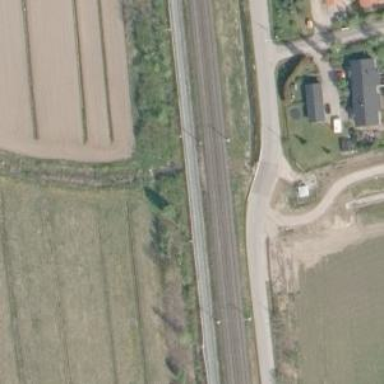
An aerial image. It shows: Railway track with continuous electrified contact line.